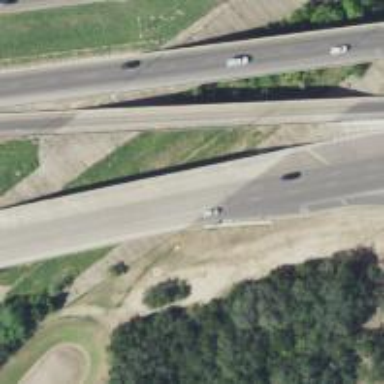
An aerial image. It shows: Secondary road with frontage road crossing bridge.